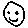
Label: smiley face